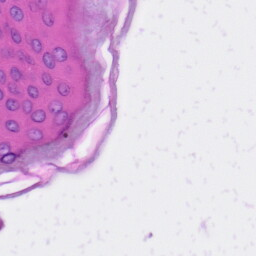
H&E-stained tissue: Skin